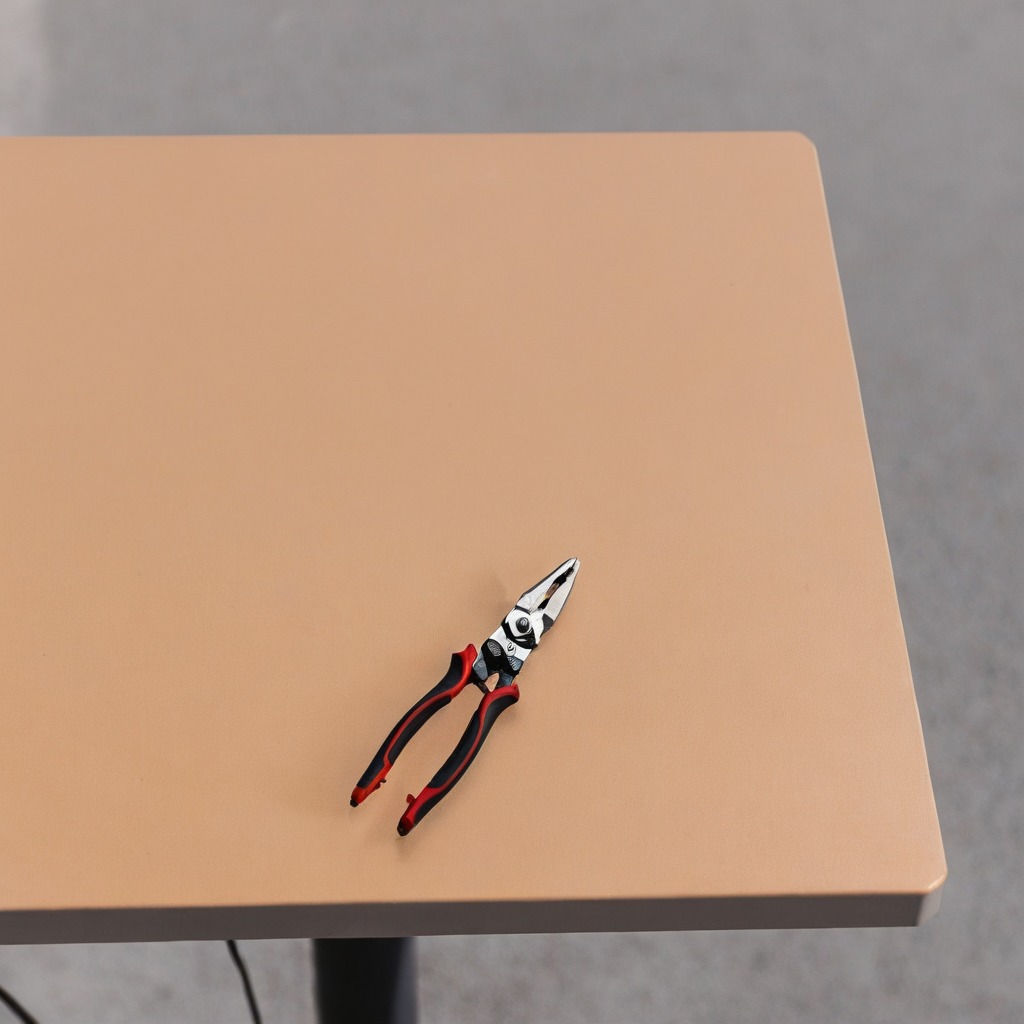
A plier lying on the clean utility table in a temporary outdoor tool station